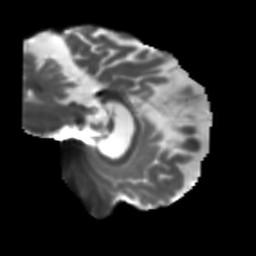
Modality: T2w
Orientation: sagittal
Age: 73
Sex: female
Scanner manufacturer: siemens
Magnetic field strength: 3 T
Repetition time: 5.25 s
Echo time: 0.08 s